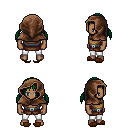
a pixel art fantasy rpg character, male body template, human, dark skin, leather chest armor, white pants, green twin-tailed hairstyle, cloth hood, brown slippers, four views (front, back, left, right), 2x2 character sprite sheet, small pixel art, hard edges, no anti-aliasing